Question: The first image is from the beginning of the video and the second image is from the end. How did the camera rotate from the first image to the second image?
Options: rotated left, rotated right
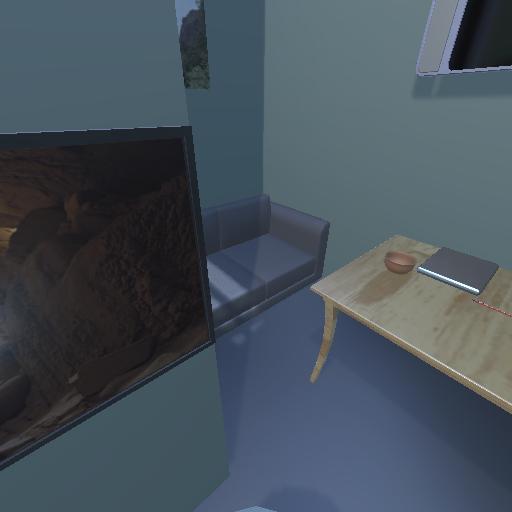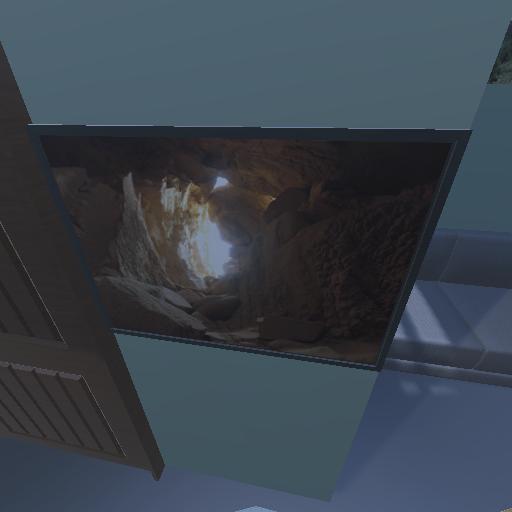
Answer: rotated left